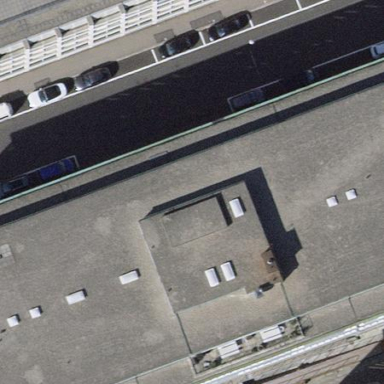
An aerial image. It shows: Commercial building.